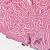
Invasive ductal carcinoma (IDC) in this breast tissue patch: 0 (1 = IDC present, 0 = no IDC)